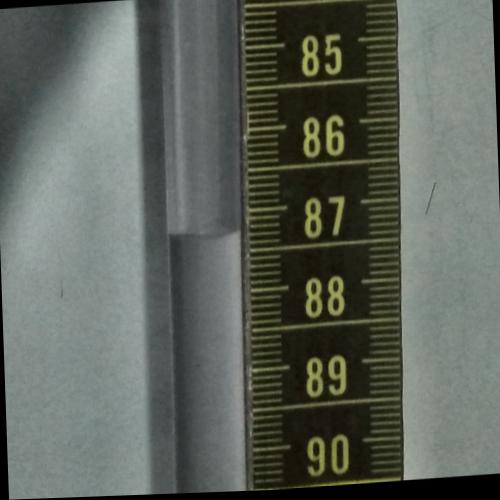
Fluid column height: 87.3 cm